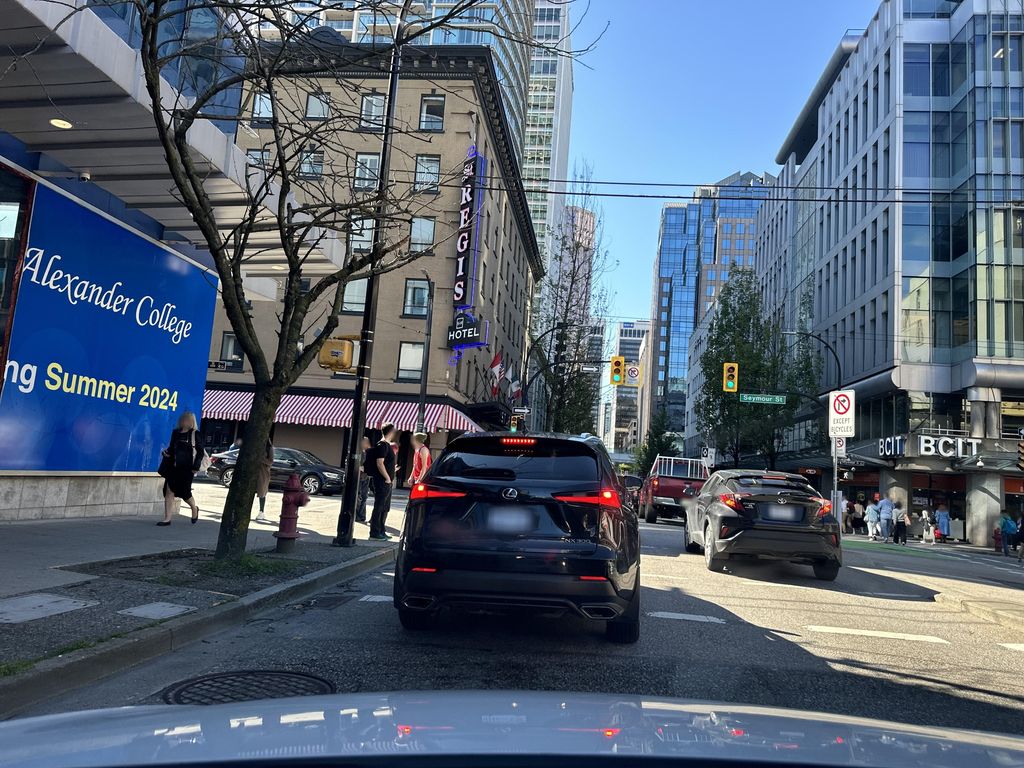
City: vancouver